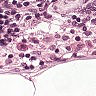
Metastatic tissue present: no